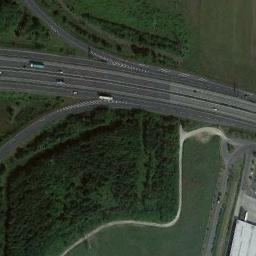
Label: freeway